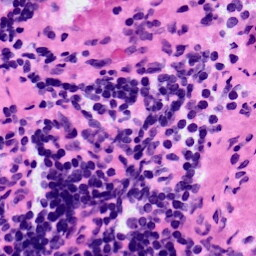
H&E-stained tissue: LymphNode